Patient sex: M
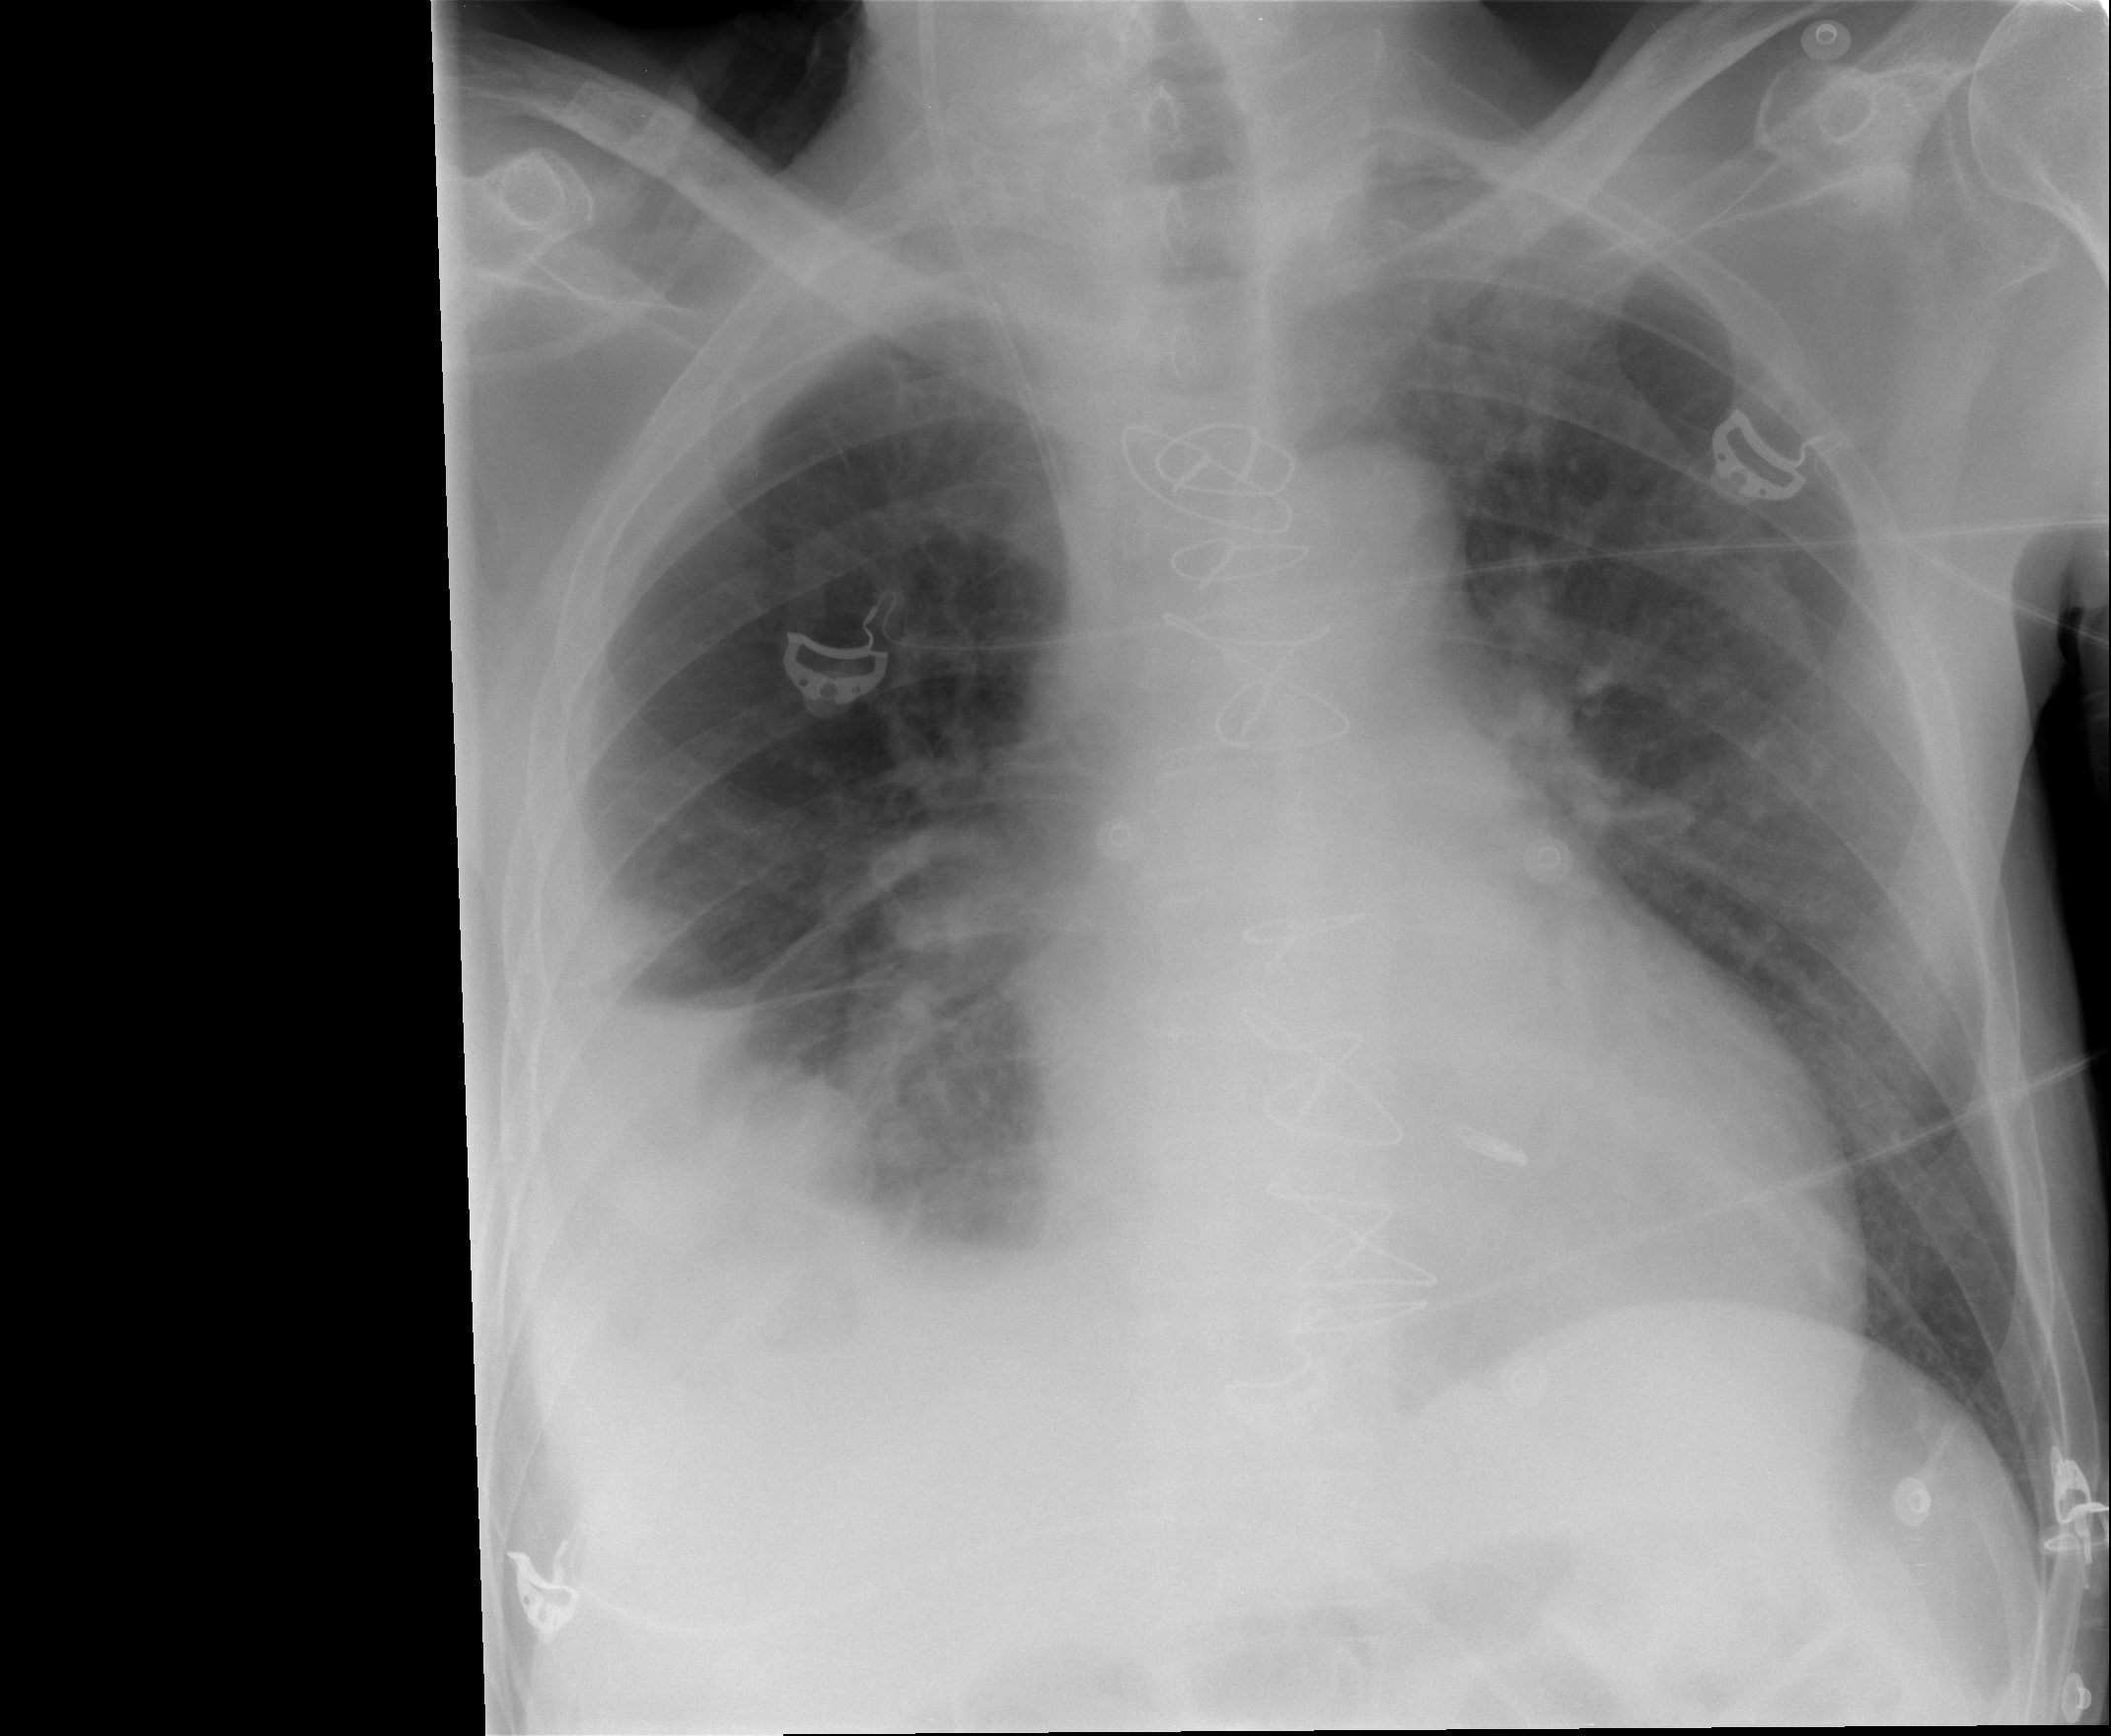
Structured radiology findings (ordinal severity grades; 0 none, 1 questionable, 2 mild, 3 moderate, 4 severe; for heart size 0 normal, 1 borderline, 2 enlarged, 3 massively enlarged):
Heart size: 0
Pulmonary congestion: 0
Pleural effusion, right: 3
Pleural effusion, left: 0
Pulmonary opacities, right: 0
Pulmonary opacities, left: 0
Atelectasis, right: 2
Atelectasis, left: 0